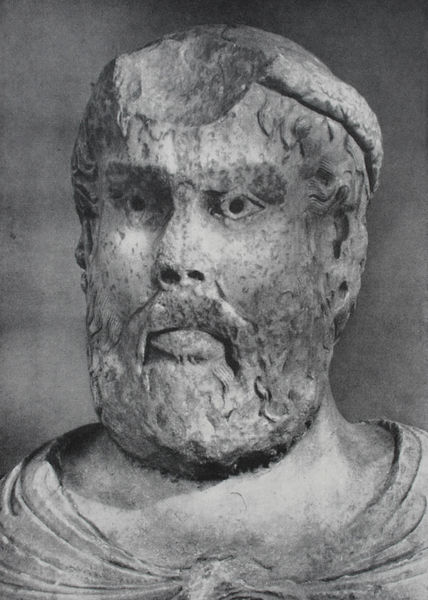
Titel: Kopf der sogenannten Suessa-Büste (Taddeo da Suessa) - Skulptur für die Brückentoranlage von Capua
Standort: Capua
Institution: Museo Campano
Schlagwörter: dunkel, kopf, mann, schatten, umhang, weiß, frisur, grau, haar, hintergrund, licht, marmor, mund, nase, ohr, schwarz, stirn, blick, tuch, alt, bart, hemd, kappe, mütze, schnurrbart, augen, falten, gesicht, kleidung, mensch, stein, vollbart, hals, portrait, porträt, kirche, auge, figur, gewand, haare, mantel, brustbild, front, frontal, lippen, locke, locken, ohren, potrait, skulptur, statue, sprung, kopfbedeckung, massiv, ausdruck, schaden, kaiser, detail, ernst, büste, pupillen, starr, robe, bildhauerei, faltenwurf, granit, plastik, augenbraue, foto, fotografie, photographie, antike, philosoph, kirch, denkmal, abbruch, torso, schwarz weiss, loch, strin, haarkranz, kranz, lorbeer, löcher, nasenlöcher, rom, photo, römer, kaputt, antik, toga, griechisch, mönch, zerstört, gips, tunika, grieche, aufnahme, beschädigung, strähnen, römisch, caesar, nero, sokrates, kuhle, physignomie, beschädigt, fehlen, zerfressen, abgeschlagen, gelockt, ohne, verwittert, abgebrochen, schluter, loorbeer, dell, fehlendes